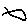
Label: fish